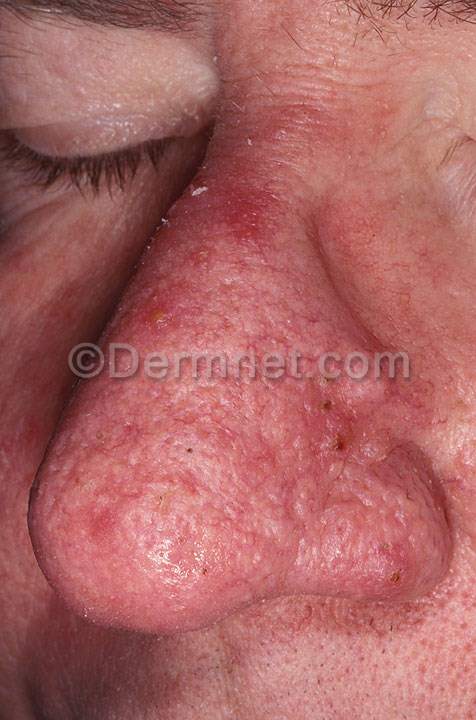
Disease: Acne and Rosacea Photos